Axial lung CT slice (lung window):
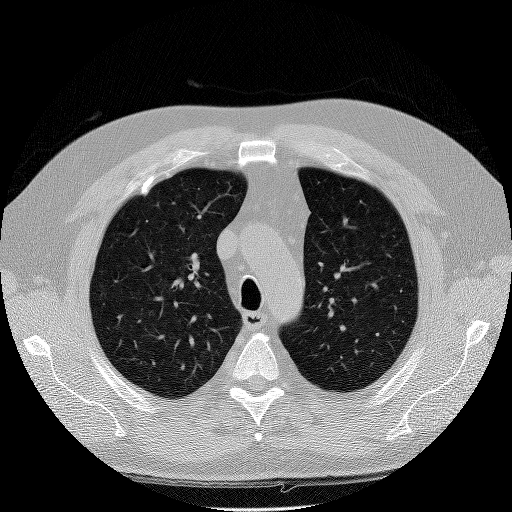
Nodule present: no